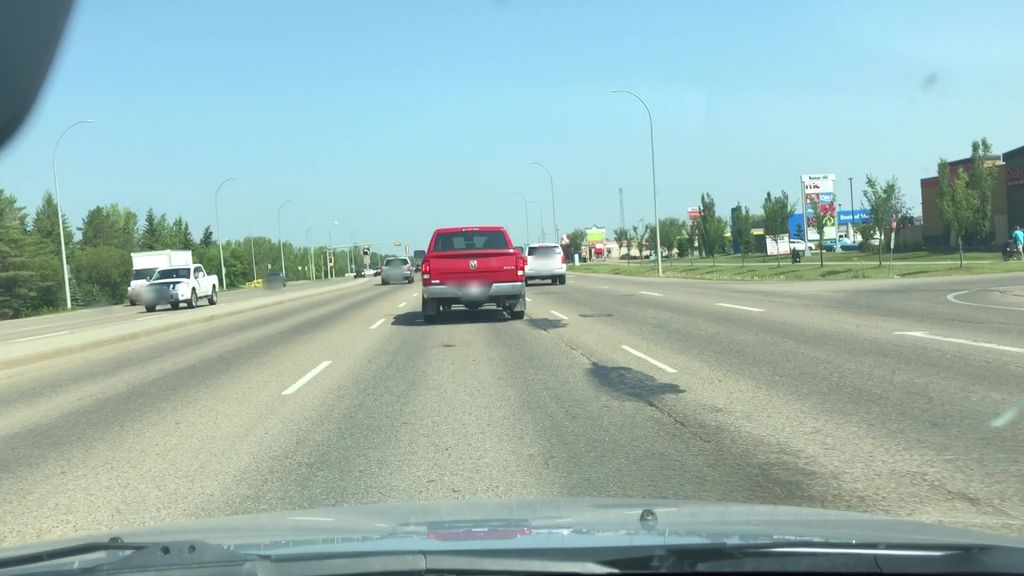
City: edmonton